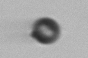
Label: bead